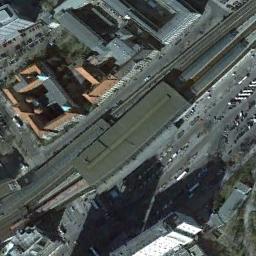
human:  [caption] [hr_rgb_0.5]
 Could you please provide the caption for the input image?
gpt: The railway station is next to some buildings and trees .

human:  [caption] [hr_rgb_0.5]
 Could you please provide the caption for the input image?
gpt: Many buildings of different shapes and sizes are beside the railway station .

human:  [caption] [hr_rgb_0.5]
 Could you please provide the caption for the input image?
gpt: There is a fully equipped railway station in the city .

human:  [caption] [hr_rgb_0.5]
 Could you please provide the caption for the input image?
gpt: The railway station has some railways and a big building and the railway station is between some buildings and a clearing .

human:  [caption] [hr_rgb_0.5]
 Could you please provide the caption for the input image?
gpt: There are some buildings near the railway station .